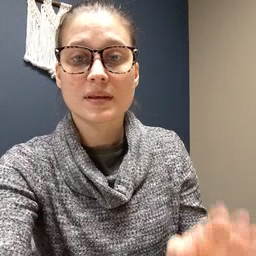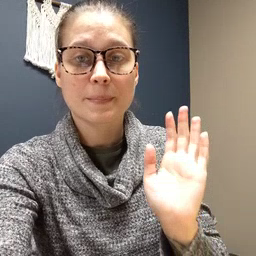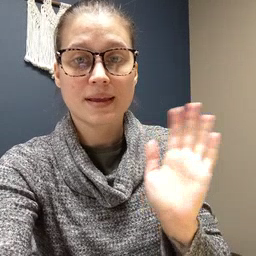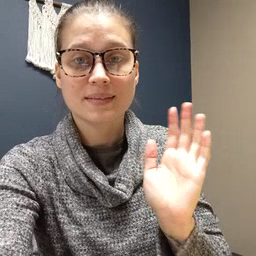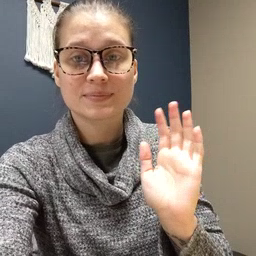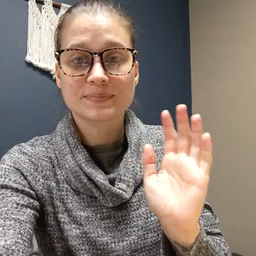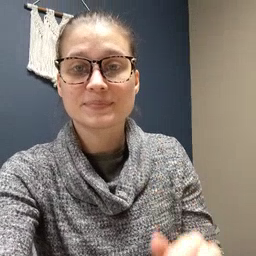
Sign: bye